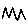
Label: zigzag